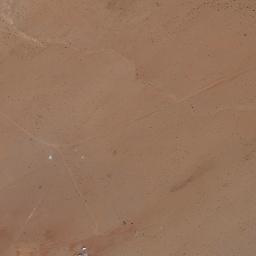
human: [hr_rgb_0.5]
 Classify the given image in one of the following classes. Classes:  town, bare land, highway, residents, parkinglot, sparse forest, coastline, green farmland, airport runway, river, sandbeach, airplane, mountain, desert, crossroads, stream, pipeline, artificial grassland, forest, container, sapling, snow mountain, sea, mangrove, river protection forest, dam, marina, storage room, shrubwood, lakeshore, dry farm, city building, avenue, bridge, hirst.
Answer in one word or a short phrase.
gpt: desert